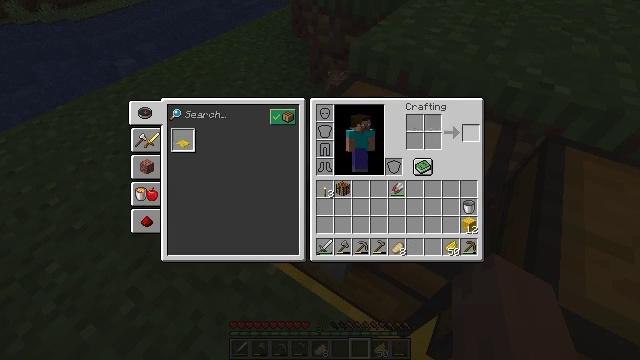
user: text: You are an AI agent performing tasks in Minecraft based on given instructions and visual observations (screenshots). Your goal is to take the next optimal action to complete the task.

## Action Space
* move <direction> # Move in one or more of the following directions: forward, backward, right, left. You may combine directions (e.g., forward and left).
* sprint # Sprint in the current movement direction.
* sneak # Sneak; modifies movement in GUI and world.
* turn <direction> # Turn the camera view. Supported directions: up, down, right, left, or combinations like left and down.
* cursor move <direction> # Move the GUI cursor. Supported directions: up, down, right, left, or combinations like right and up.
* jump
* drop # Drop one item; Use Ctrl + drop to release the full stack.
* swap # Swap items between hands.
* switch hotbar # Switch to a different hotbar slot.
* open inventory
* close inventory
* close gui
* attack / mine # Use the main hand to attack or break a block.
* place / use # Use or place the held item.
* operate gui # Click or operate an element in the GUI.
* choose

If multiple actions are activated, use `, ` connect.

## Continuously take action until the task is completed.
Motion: motion action
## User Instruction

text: Make yellow wool by combining yellow dye with white wool.
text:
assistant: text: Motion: sneak